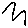
Label: zigzag